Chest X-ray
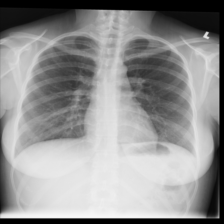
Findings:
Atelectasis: negative
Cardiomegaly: negative
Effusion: negative
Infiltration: negative
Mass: negative
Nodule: negative
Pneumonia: negative
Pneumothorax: negative
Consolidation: negative
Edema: negative
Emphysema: negative
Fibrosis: negative
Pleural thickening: negative
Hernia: negative